Question: What is the first chapter?
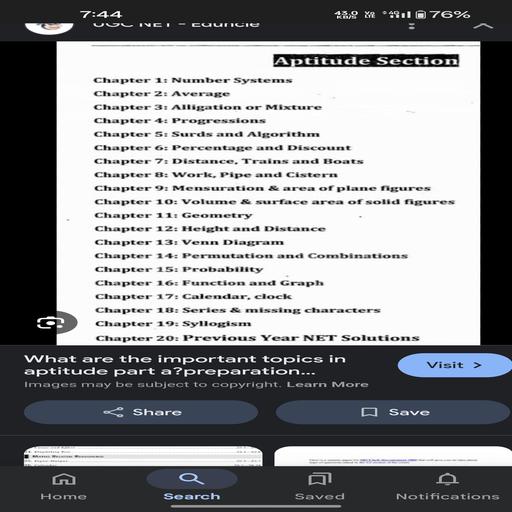
Answer: Number Systems